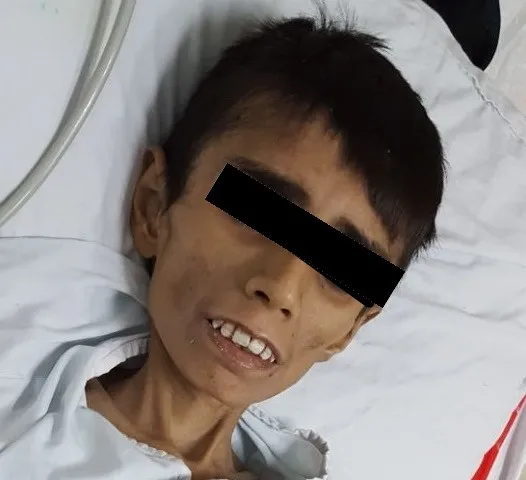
Physical appearance of the patient.
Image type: medical_photograph (other_medical_photograph)